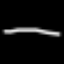
Label: line